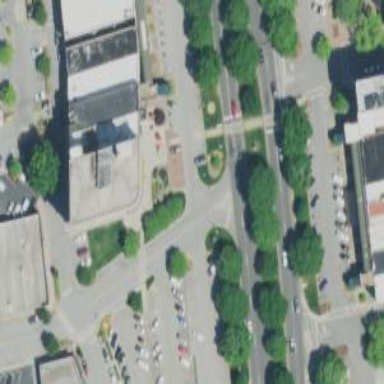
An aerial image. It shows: Marked footway crossing with asphalt surface and pedestrian island.